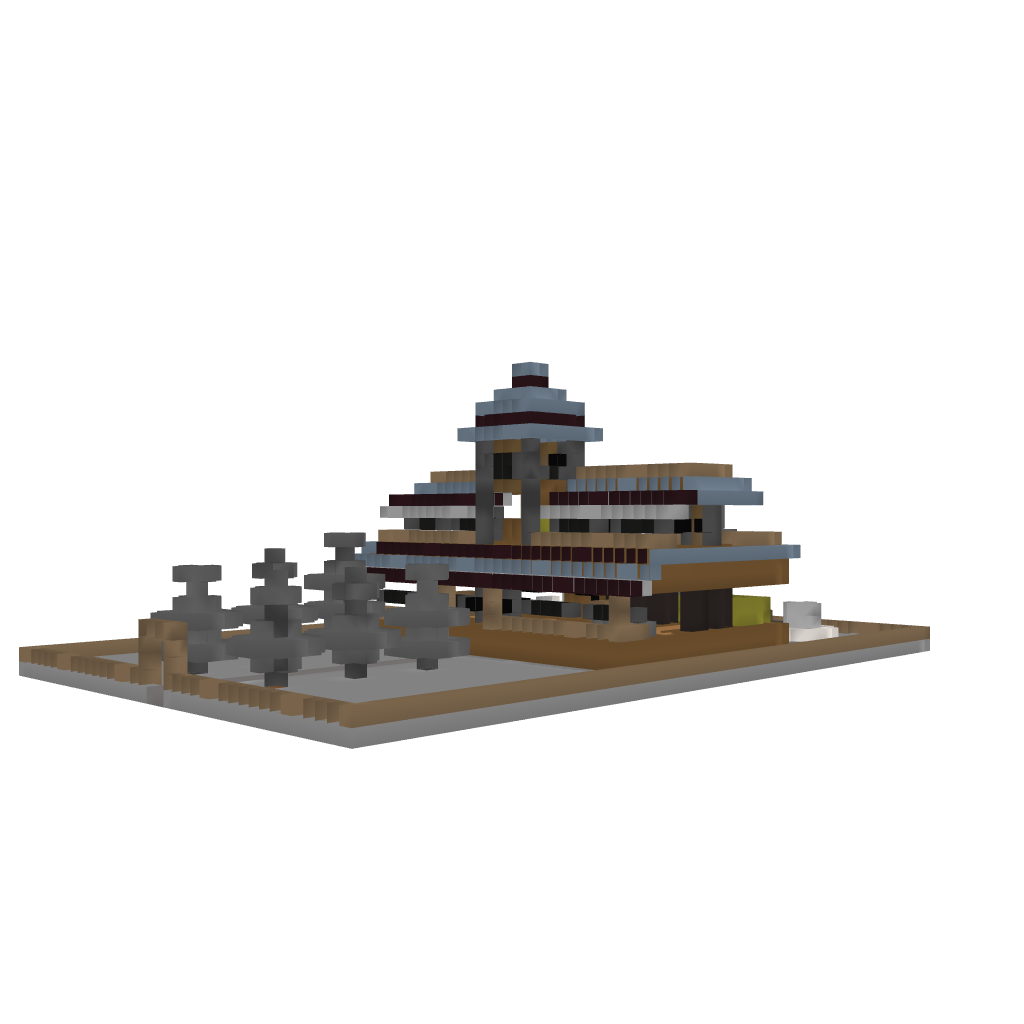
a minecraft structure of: Victorian Mansion House